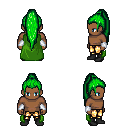
a pixel art fantasy rpg character, male body template, human, dark skin, green cape, gold greaves, green extra-long topknot hairstyle, white cloth bracers, black shoes, four views (front, back, left, right), 2x2 character sprite sheet, small pixel art, hard edges, no anti-aliasing